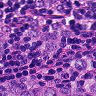
Metastatic tissue present: yes